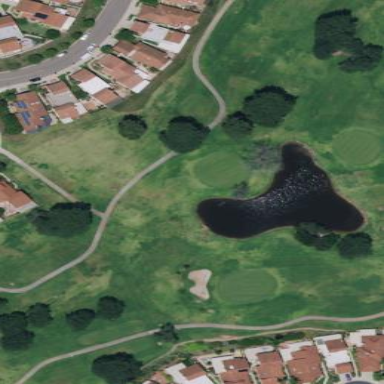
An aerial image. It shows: Water hazard on golf course. The hazard is natural water feature.